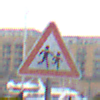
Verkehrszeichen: KinderLinks
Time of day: MorningAfternoon
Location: Outdoor (Urban)
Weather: Overcast
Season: NotSpecified
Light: Natural